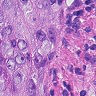
Metastatic tissue present: yes